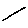
Label: line